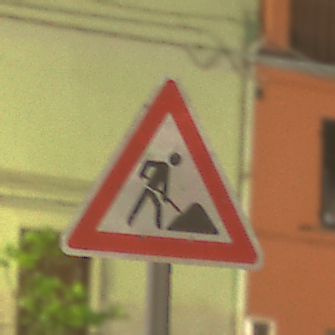
Verkehrszeichen: Arbeitsstelle
Umgebung: Outdoor, Urban
Tageszeit: Night
Wetter: PartlyCloudy
Licht: Artificial
Jahreszeit: NotSpecified
Kontrast: HighContrast